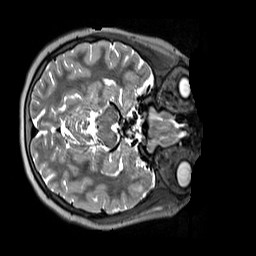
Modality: T2w
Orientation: axial
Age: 10
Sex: female
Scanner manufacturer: siemens
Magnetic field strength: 3 T
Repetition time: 3.2 s
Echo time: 0.408 s